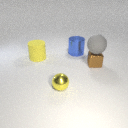
large blue metal cylinder to the left of small brown metal cube